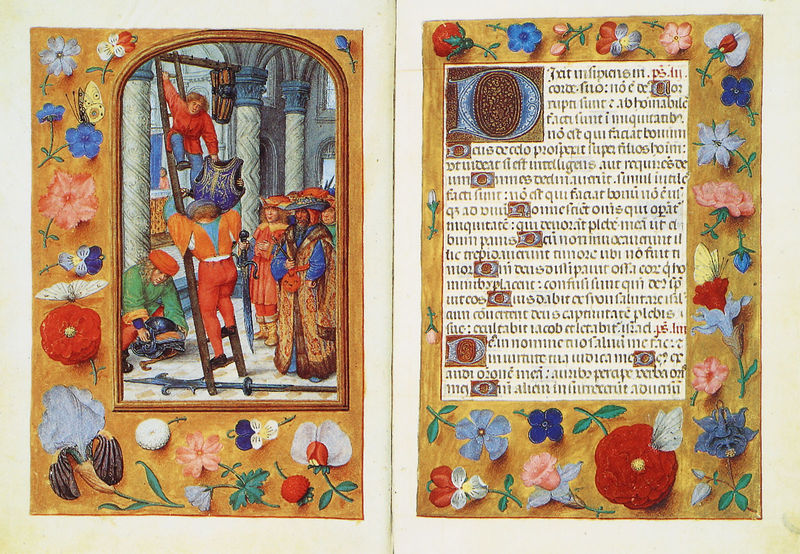
Titel: Stundenbuch
Künstler: Meister von Jakob IV. von Schottland
Institution: Vatikan, Biblioteca Apostolica Vaticana
Schlagwörter: blau, mann, menschen, blume, blumen, fenster, männer, säule, säulen, blüten, rose, rosen, rot, rahmen, gewand, gold, schrift, leiter, treppe, lanze, deutsch, buch, mohn, stengel, druck, text, schmetterling, rüstung, brustpanzer, harnisch, veilchen, korinthisch, farbdruck, handschrift, latein, buchmalerei, doppelseite, schmetterlin, kapitele, helebarde, d, s#ulen, waffenschmied, mottte, gelber rahmen